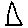
Label: triangle